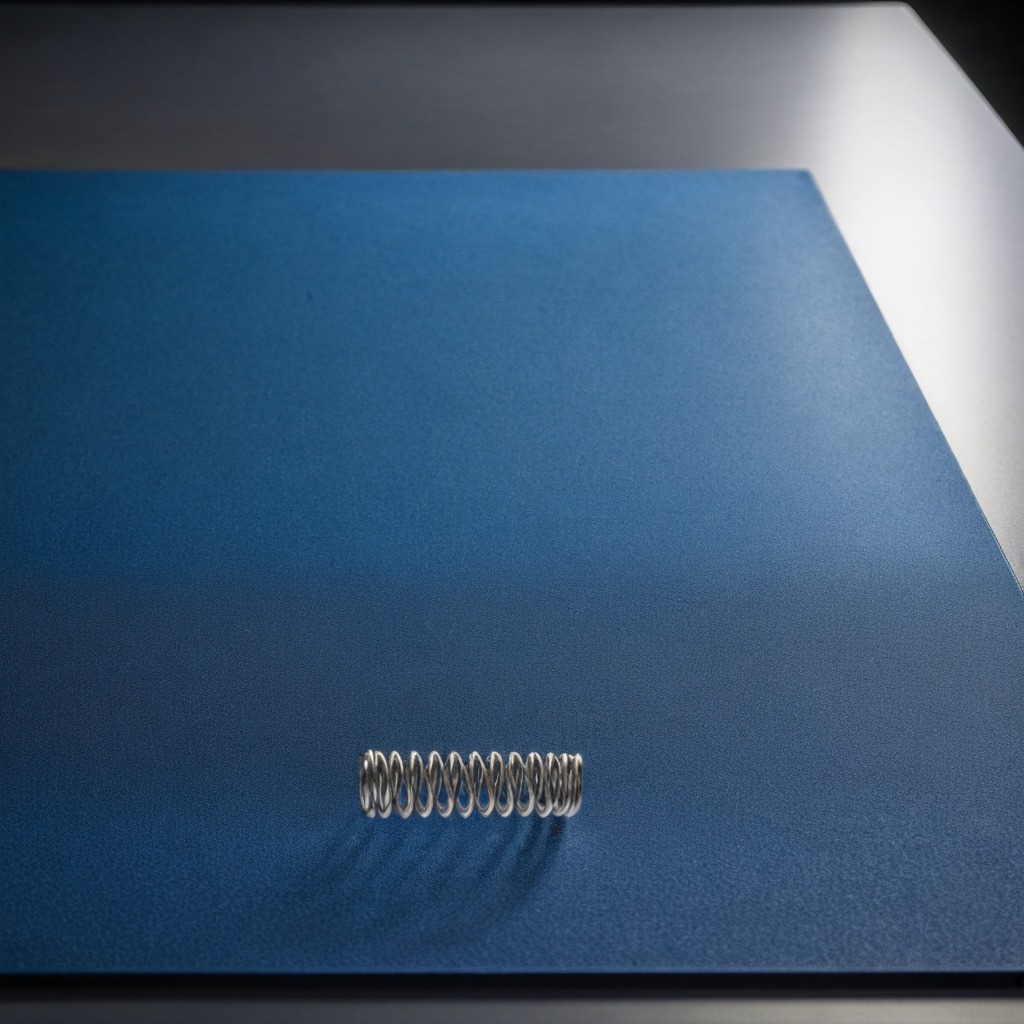
A coiled metal spring is lying on the granite tabletop.